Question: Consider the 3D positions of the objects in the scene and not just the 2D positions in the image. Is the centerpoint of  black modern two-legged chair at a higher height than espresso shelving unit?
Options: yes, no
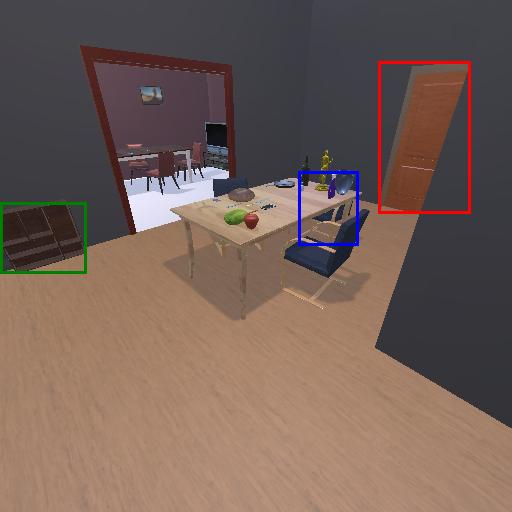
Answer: yes